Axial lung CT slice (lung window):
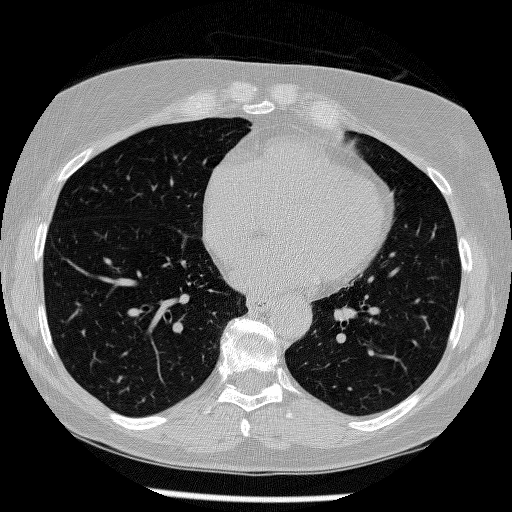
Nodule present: no